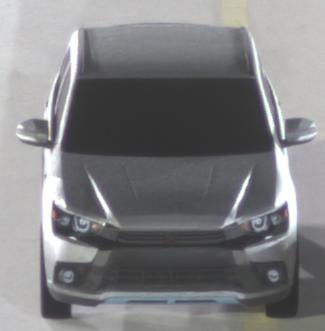
Make: Mitsubishi
Model: Outlander 2.0 Plug-In Hybrid
Detailed model: Outlander (III) Plug-In Hybrid
Model produced from: 2015/10
Model produced until: 2018/08
Doors: 5
Color: gray
Road condition: dry road
Daytime: night
Contrast: high contrast